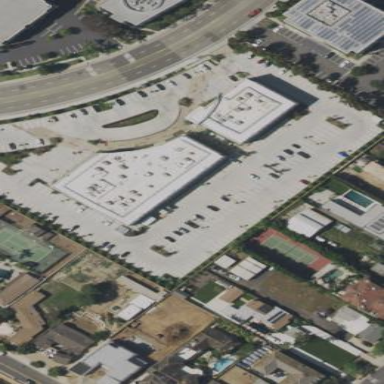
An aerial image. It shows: Healthcare facility identified as hospital.